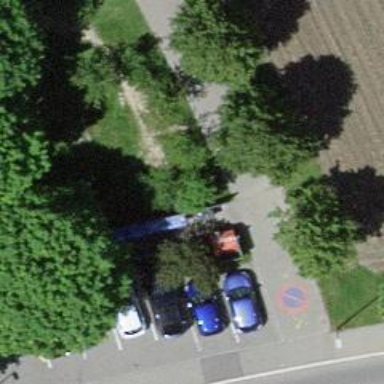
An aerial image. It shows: Recycling container in the area designated for recycling.